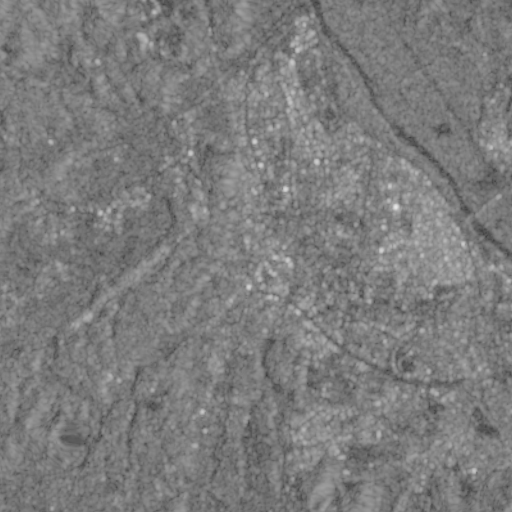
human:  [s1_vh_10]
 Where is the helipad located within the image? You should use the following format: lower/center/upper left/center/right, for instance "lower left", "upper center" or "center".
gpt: The helipad is located in the lower center of the image.
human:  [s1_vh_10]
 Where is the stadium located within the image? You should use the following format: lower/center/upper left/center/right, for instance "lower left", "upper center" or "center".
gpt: The stadium is located in the upper center of the image.
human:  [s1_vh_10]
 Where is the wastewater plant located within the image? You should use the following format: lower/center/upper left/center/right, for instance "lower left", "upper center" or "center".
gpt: The wastewater plant is located in the upper center of the image.
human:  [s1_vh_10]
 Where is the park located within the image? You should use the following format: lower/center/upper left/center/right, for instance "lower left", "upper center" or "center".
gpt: There is no park in the image.

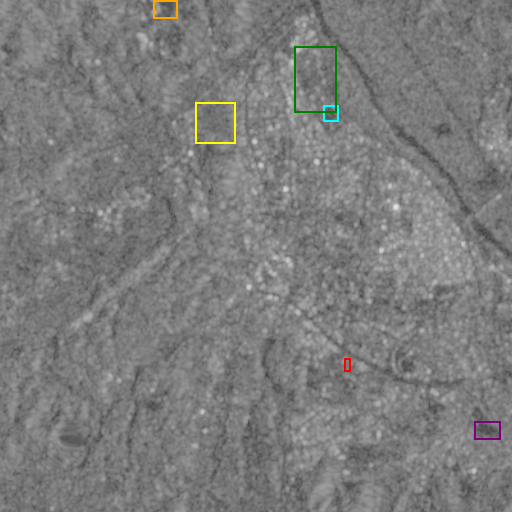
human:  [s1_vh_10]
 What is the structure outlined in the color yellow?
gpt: The structure outlined in yellow is a crop field.
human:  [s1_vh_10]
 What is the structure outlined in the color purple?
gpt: The structure outlined in purple is a park.
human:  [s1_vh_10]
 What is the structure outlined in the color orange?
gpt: The structure outlined in orange is a parking lot.
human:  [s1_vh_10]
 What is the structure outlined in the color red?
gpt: The structure outlined in red is a power substation.
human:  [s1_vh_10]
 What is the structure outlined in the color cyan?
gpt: The structure outlined in cyan is a stadium.
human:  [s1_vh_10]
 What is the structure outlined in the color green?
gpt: The structure outlined in green is a wastewater plant.
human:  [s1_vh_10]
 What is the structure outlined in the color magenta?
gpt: There is no magenta outline.